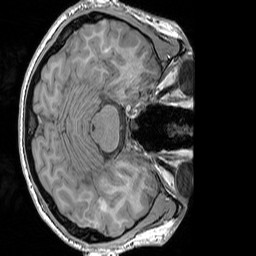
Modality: T1w
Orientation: axial
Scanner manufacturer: siemens
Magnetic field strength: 3 T
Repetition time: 1.83 s
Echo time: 0.00303 s